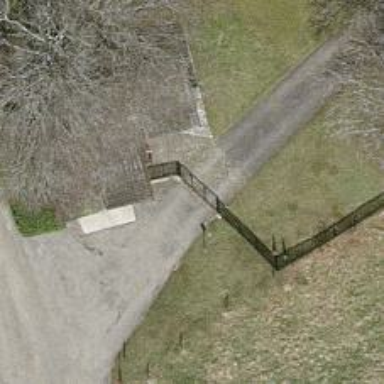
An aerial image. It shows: Gate.